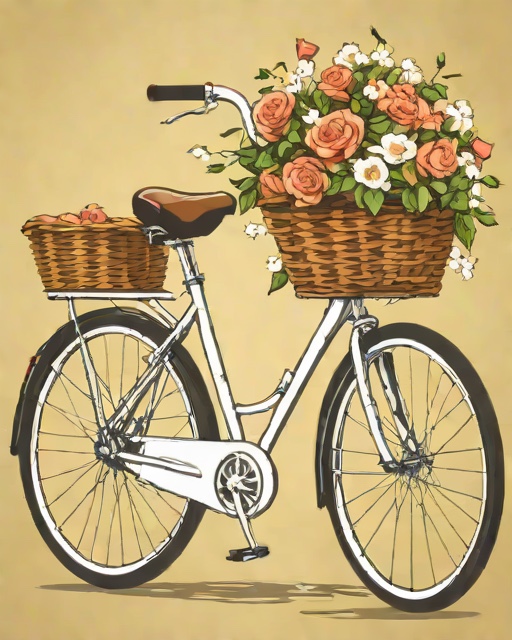
Category: Valentine